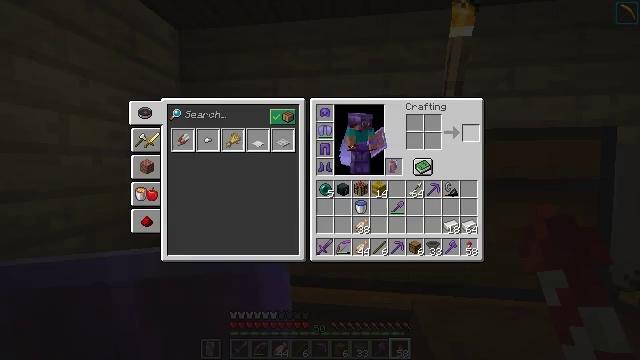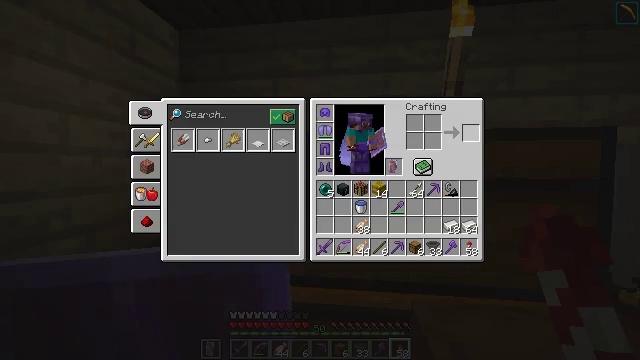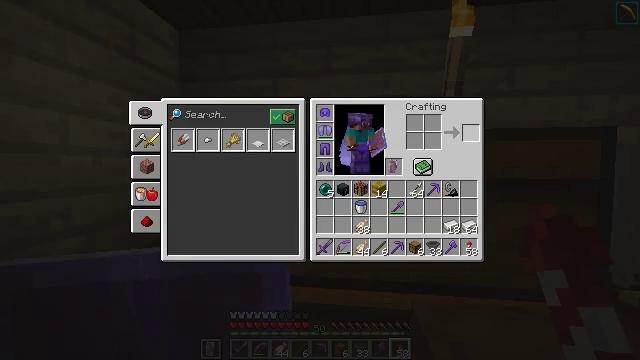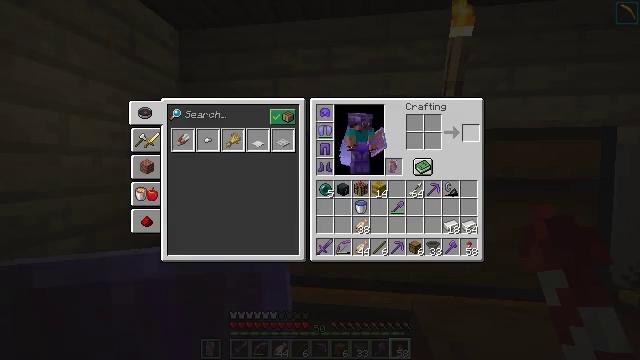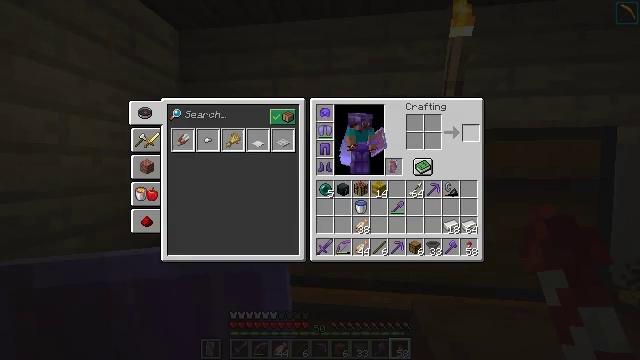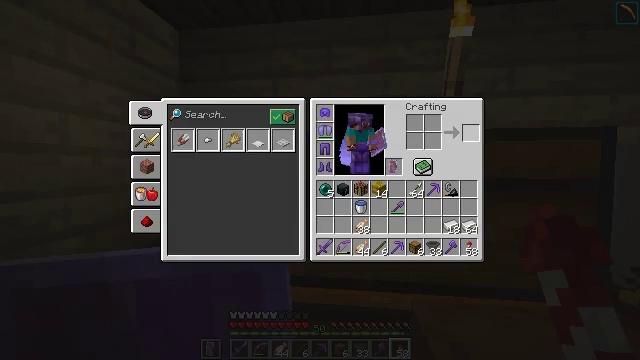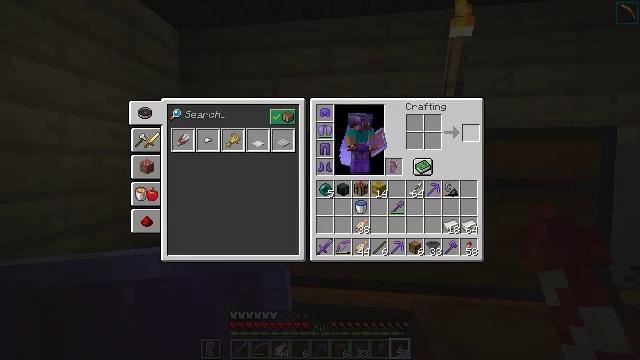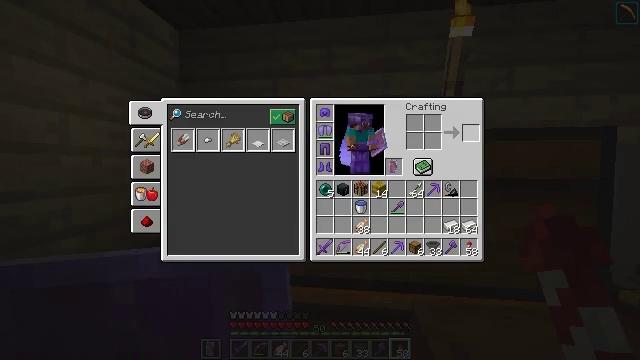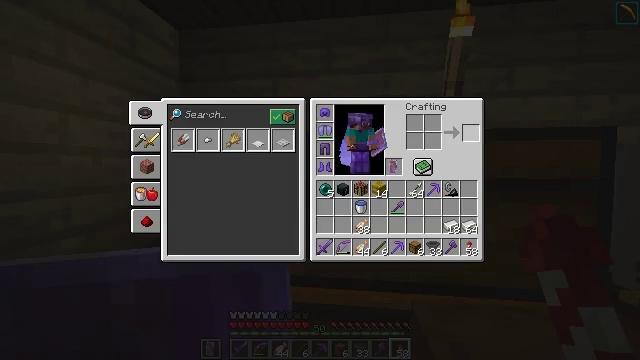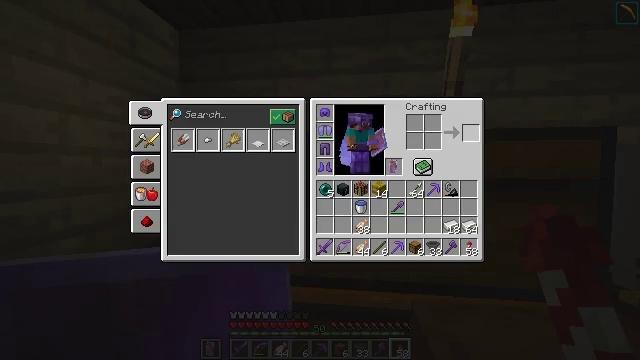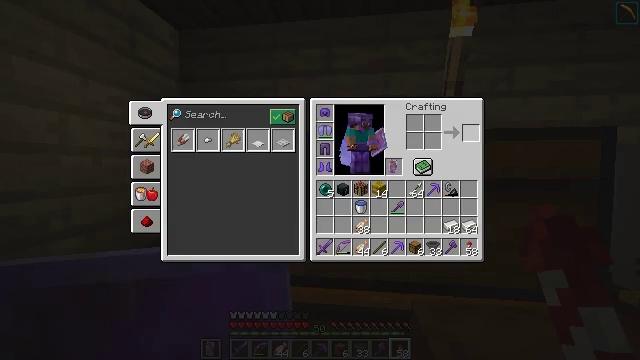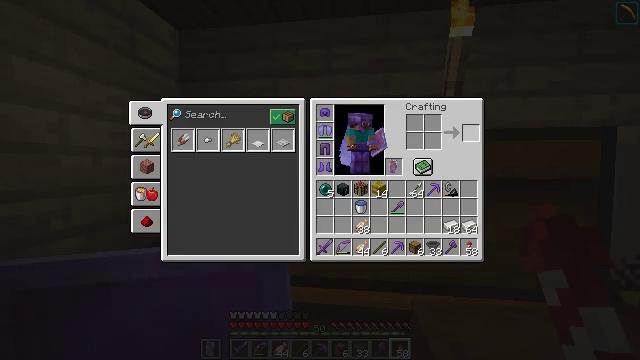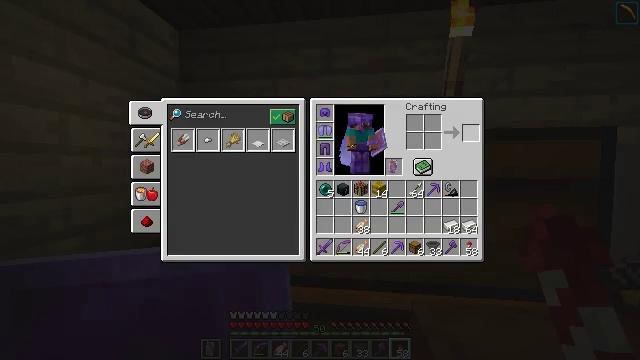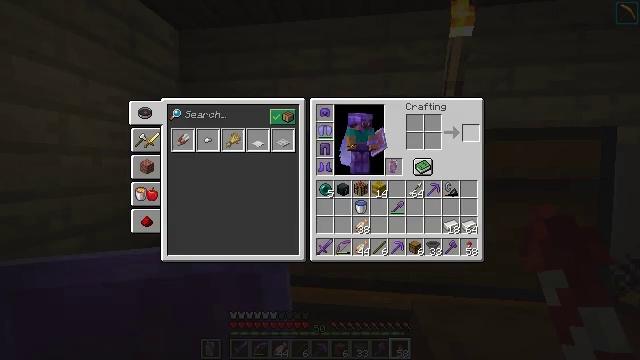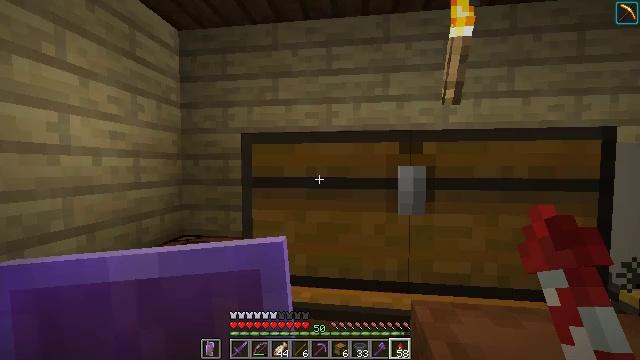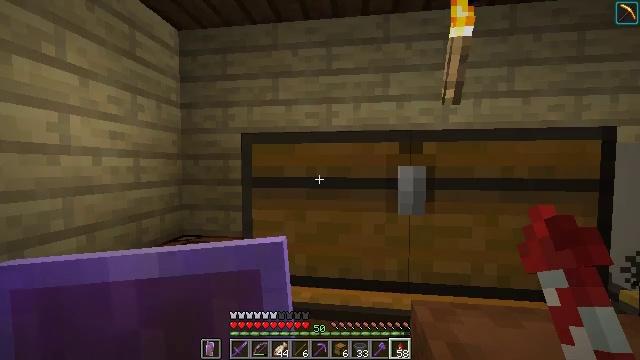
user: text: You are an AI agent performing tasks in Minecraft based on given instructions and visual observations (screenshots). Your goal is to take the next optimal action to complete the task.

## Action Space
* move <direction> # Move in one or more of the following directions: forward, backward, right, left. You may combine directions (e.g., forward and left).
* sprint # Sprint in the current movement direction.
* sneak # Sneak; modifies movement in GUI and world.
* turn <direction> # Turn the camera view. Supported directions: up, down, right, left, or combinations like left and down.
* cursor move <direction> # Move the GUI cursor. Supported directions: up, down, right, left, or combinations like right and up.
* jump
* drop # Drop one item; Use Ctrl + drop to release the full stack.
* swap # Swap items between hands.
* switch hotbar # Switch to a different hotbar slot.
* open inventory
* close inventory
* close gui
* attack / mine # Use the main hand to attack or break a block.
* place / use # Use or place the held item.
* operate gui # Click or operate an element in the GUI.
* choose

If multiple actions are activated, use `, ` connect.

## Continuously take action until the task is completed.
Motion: motion action
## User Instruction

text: Take 5 iron ingots and a chest to craft a hopper.
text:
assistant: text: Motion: sneak, attack / mine
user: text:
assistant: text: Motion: sneak, attack / mine
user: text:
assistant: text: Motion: sneak, attack / mine
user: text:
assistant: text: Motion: sneak, attack / mine
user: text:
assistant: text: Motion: sneak, attack / mine
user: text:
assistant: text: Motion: sneak
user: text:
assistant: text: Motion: no_op
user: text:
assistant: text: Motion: no_op
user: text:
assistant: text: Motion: no_op
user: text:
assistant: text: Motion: no_op
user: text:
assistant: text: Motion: no_op
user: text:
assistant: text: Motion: no_op
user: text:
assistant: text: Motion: no_op
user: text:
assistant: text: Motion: no_op
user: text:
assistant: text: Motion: no_op
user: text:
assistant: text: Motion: no_op
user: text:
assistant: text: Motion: no_op
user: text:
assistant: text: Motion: no_op
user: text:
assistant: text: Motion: no_op
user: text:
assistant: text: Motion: turn left and down
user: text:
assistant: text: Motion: move forward, turn left
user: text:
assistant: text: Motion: move forward
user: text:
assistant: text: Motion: move forward, turn left and down
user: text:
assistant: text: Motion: turn left and down
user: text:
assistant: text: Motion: turn left and down
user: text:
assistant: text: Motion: turn left and down
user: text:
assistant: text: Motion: turn down
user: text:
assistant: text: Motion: turn left and down
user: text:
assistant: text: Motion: turn left
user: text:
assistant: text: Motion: turn left